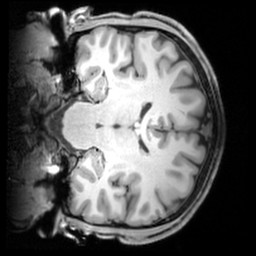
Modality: T1w
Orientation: coronal
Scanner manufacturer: siemens
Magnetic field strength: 3 T
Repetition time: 1.9 s
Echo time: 0.00397 s